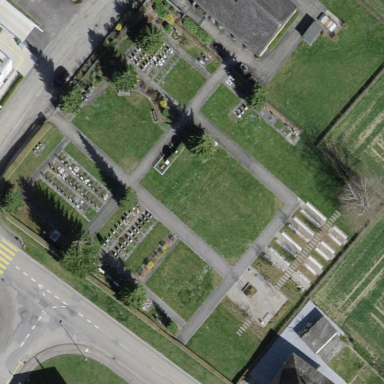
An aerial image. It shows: Cemetery.